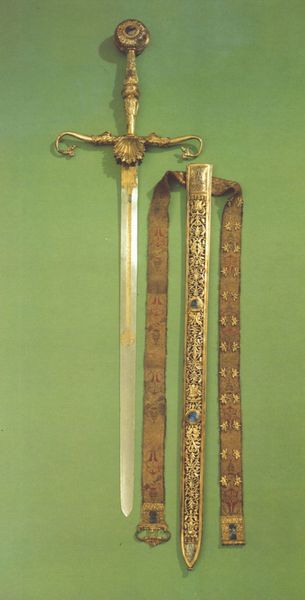
Titel: Prunkschwert König Wladislaws II.
Institution: Budapest, Ungarisches Nationalmuseum
Schlagwörter: blau, kampf, grün, gürtel, muster, ornament, band, gold, krieg, verzierung, scheide, griff, schnalle, eisen, antike, vergoldet, schwert, waffe, degen, knauf, leder, mittelalter, edelstein, muschel, schnecke, stahl, drache, saphir, historisch, pilger, gürtelschnalle, emaille, jakobsmuschel, schwert und gürtel mit scheide